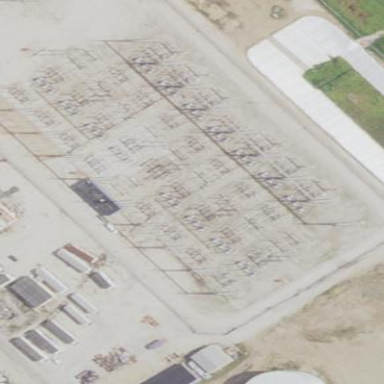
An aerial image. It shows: Fenced power substation at the transmission level.